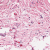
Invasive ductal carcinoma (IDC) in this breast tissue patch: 0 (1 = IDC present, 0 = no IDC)